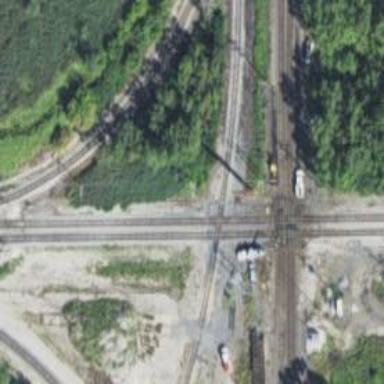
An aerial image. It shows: Railway crossing.